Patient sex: F
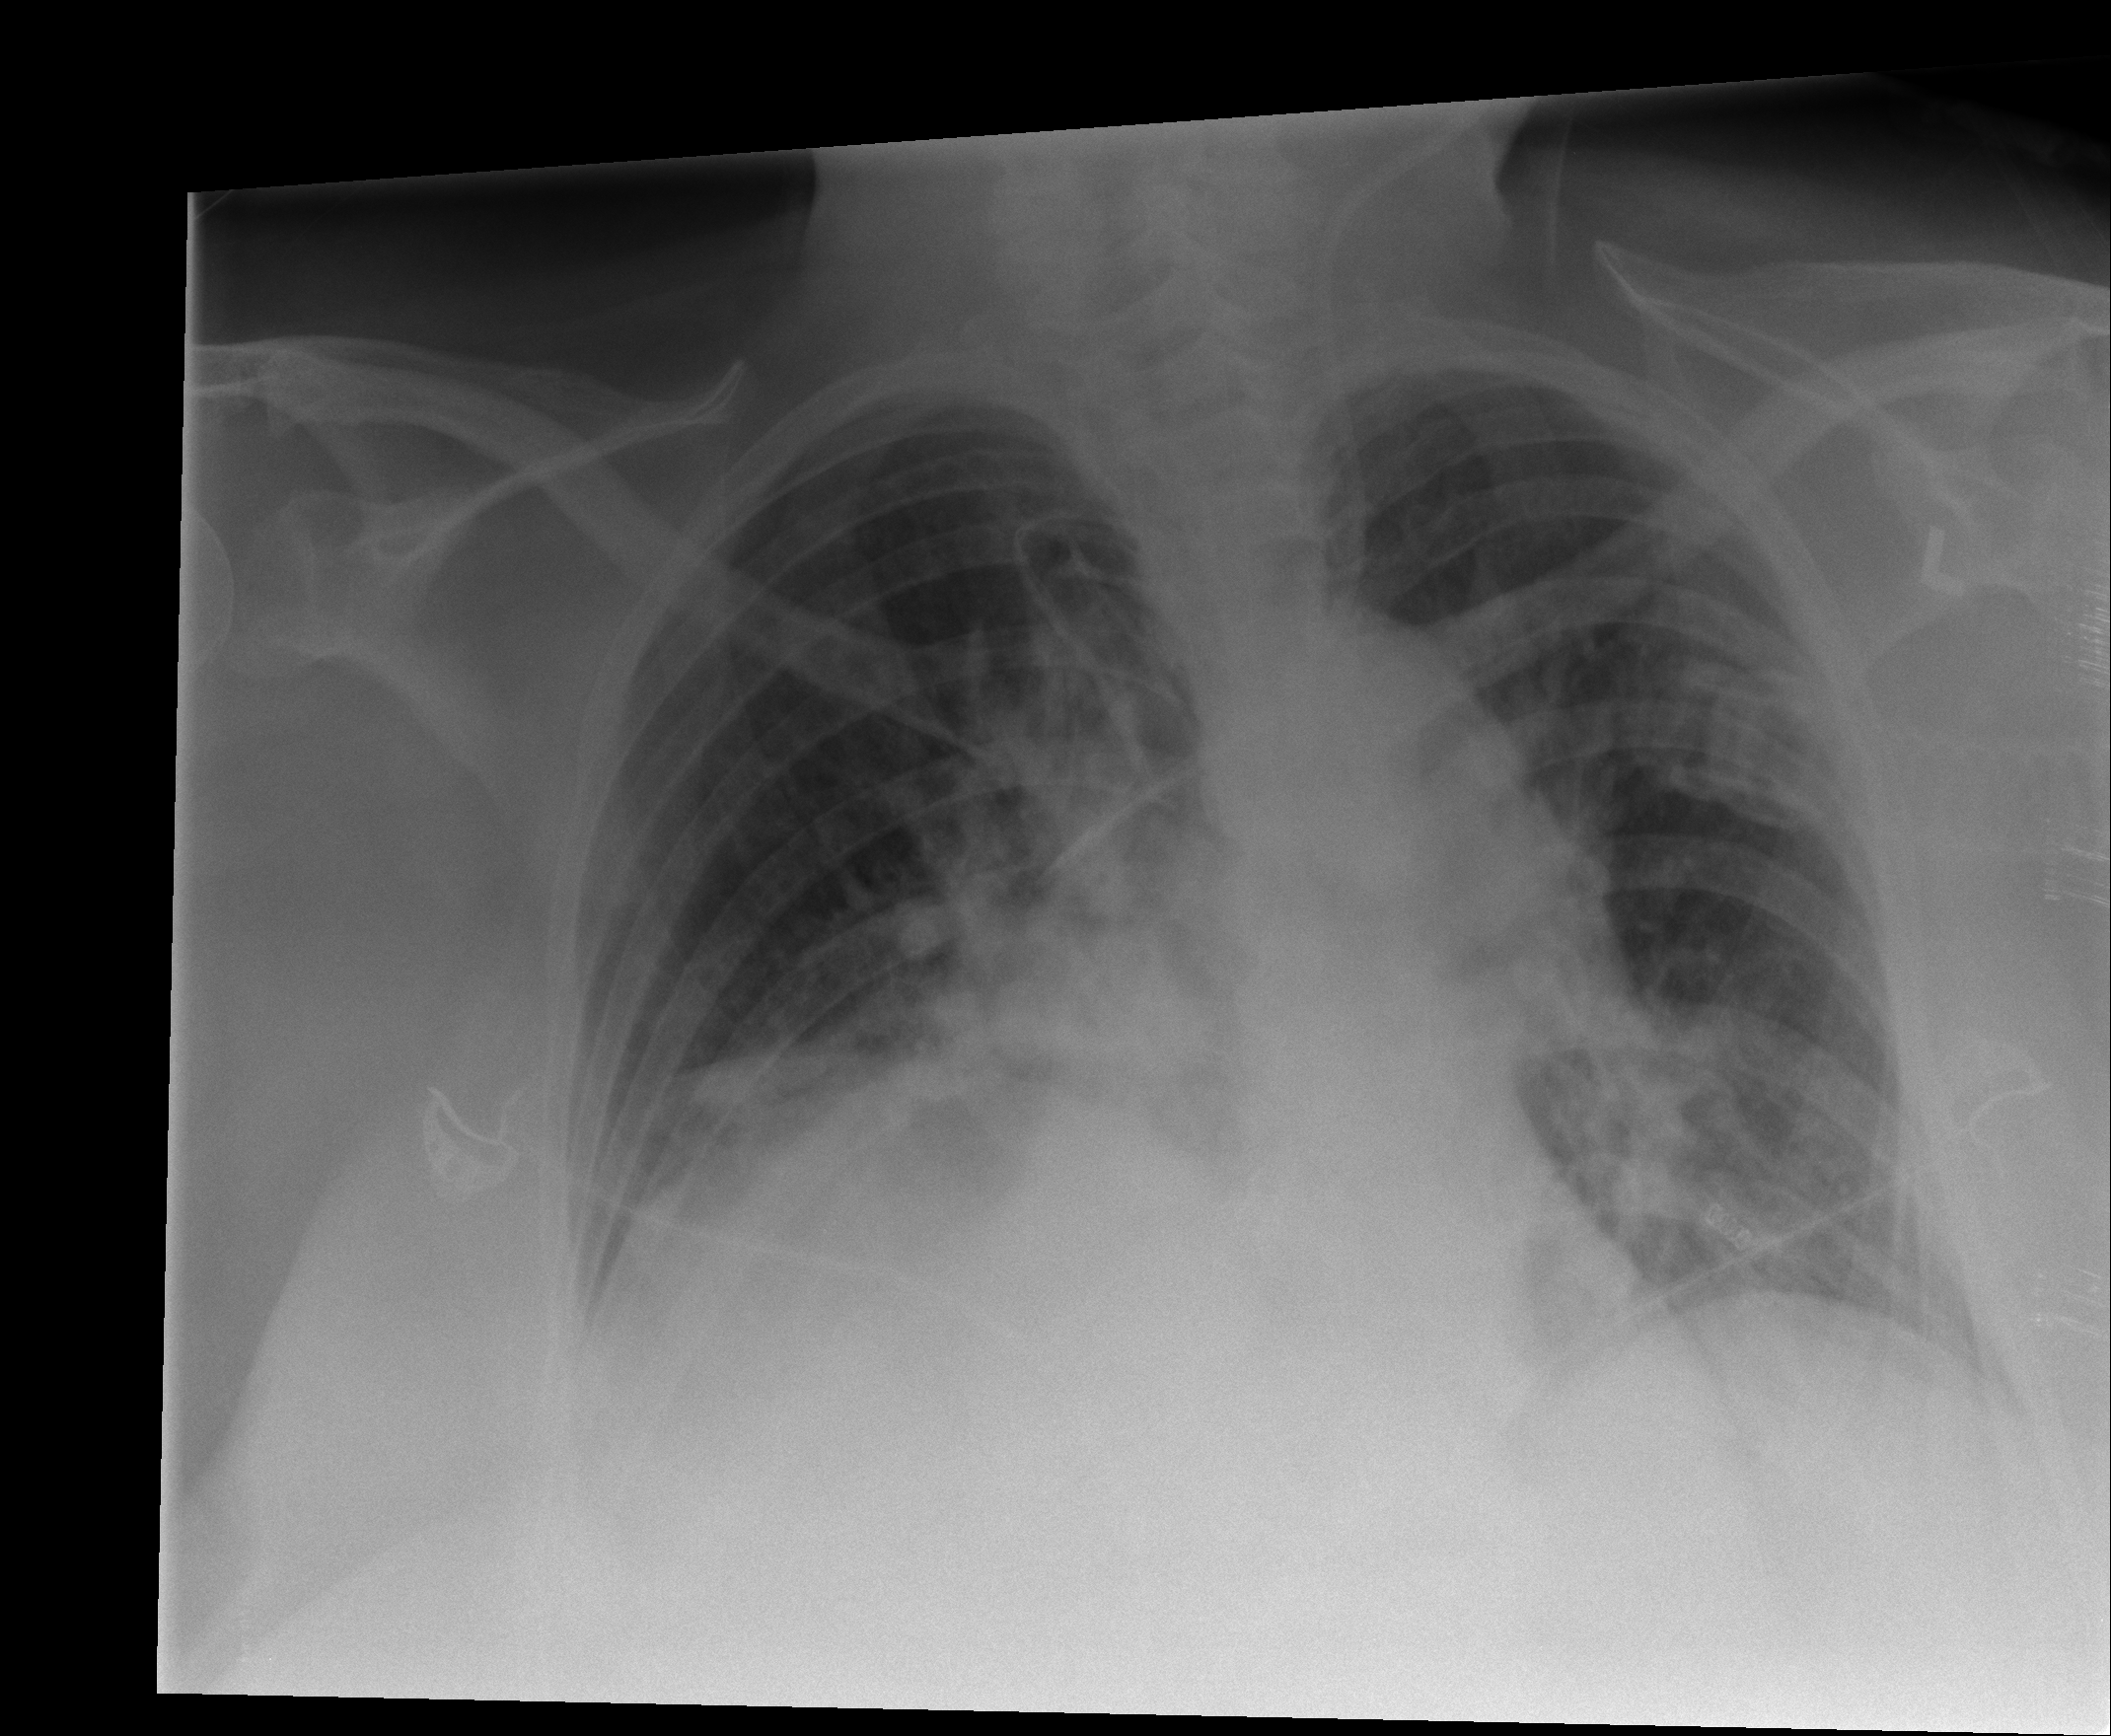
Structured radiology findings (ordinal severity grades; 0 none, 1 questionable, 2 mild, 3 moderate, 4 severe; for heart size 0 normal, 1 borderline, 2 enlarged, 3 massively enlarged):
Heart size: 2
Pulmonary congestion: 2
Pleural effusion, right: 0
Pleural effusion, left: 0
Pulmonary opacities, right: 2
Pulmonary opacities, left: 2
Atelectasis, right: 2
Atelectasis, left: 0